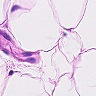
Metastatic tissue present: no